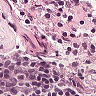
Metastatic tissue present: no